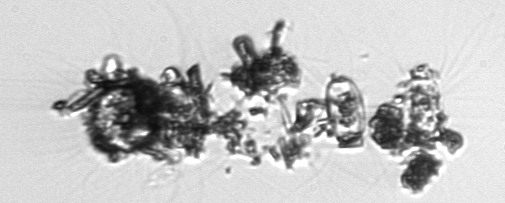
Label: Thalassiosira_TAG_external_detritus